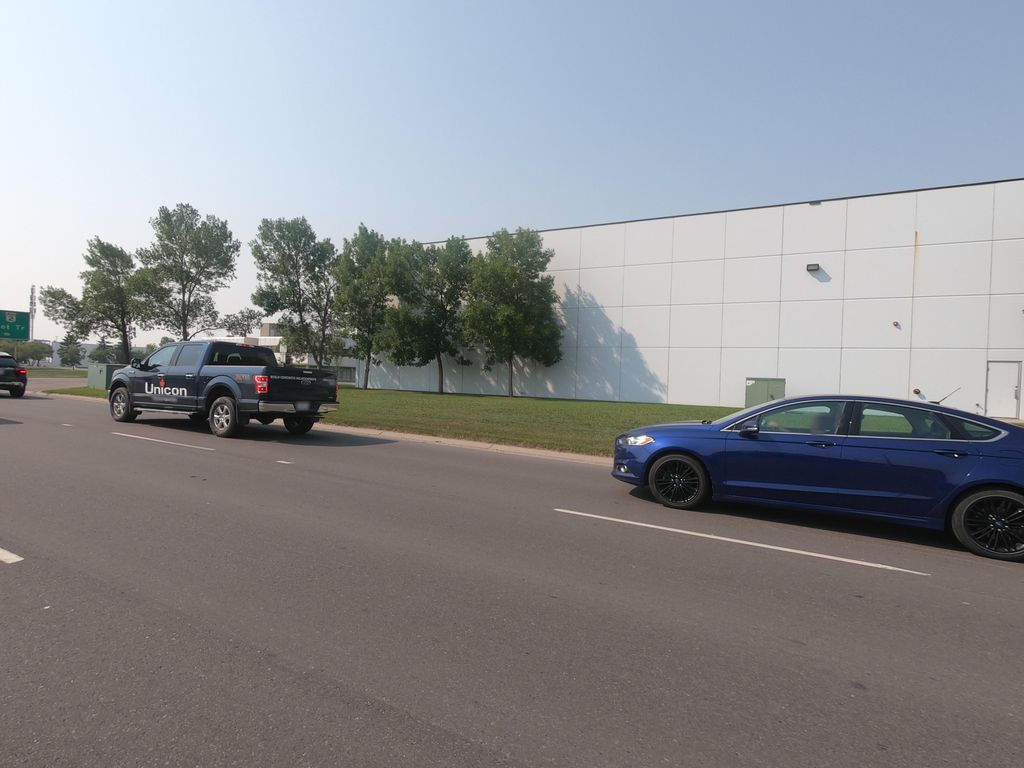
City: calgary